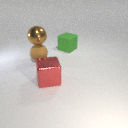
large brown rubber sphere to the left of large green rubber cube